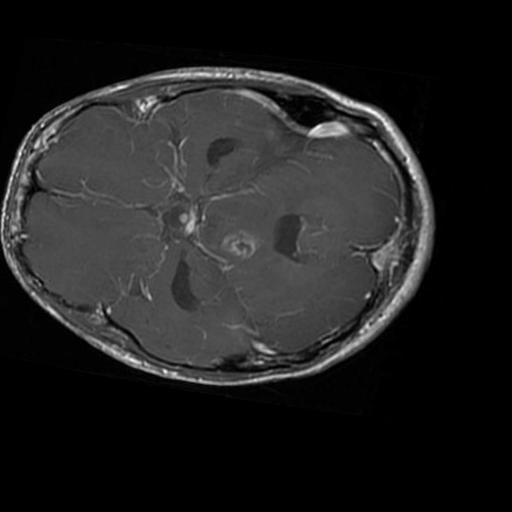
Label: brain_glioma